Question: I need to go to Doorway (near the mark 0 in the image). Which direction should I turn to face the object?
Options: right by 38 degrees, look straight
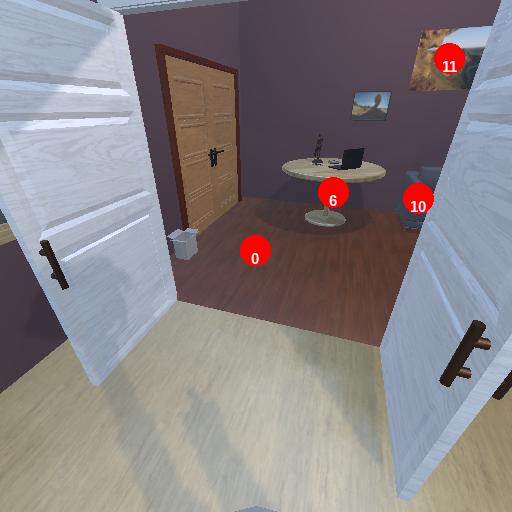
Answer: right by 38 degrees